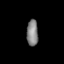
Tissue: prostate
Cell type: T cells
Senescence score: 0.3334
Nuclear area (px): 294
Mean DAPI intensity: 131.224